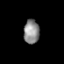
Tissue: prostate
Cell type: Fibroblasts
Senescence score: 0.7172
Nuclear area (px): 369
Mean DAPI intensity: 139.491